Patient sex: M
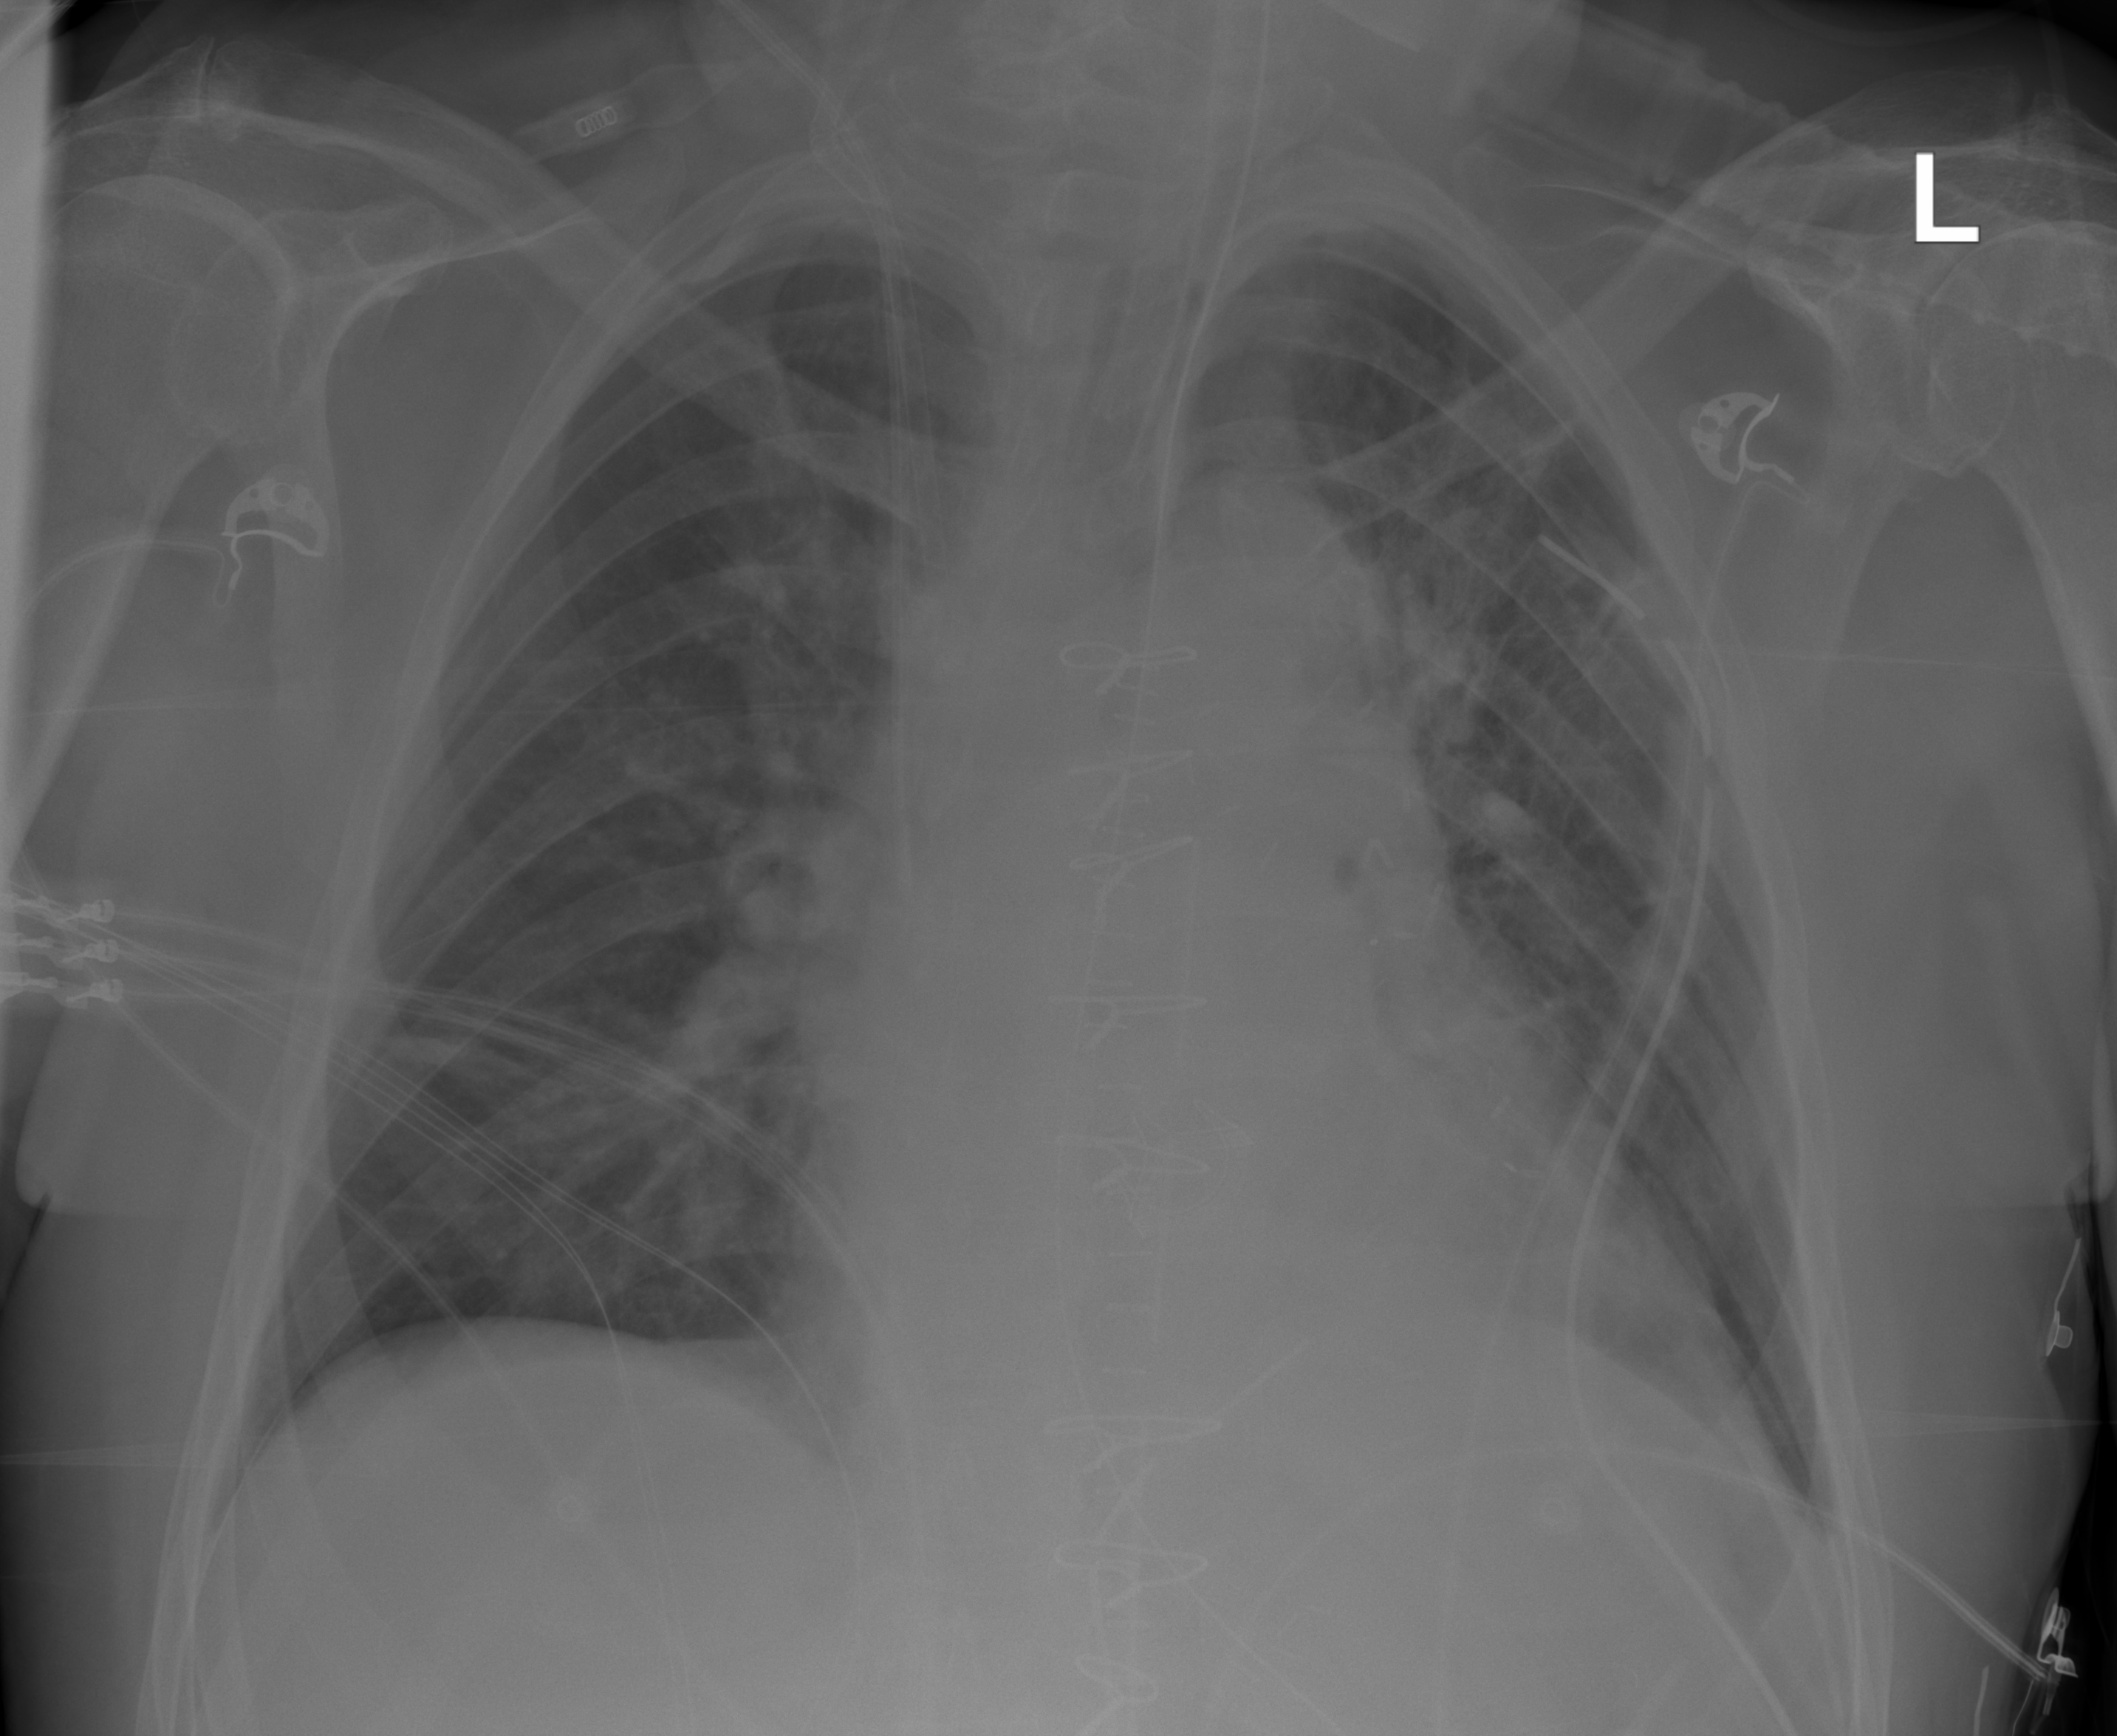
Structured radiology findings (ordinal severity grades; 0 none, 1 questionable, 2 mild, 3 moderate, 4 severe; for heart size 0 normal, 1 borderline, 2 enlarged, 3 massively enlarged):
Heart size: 0
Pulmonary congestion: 2
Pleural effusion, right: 0
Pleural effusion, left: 0
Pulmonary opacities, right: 0
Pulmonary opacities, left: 0
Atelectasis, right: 0
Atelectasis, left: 0